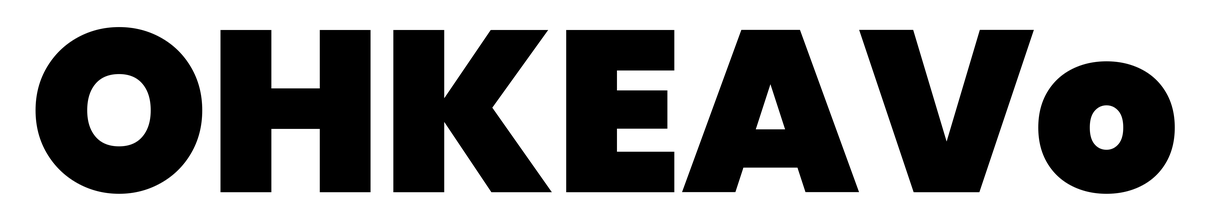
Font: Poppins-Black